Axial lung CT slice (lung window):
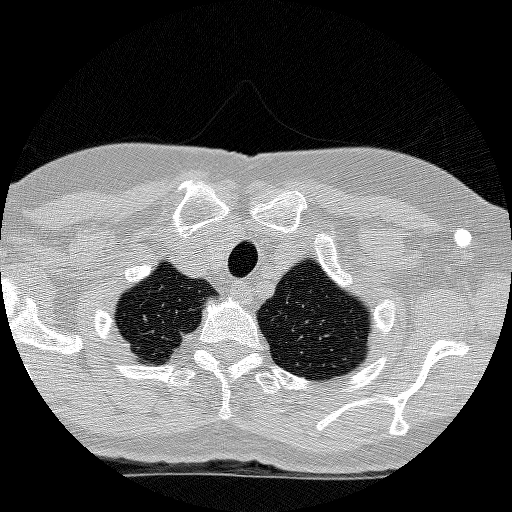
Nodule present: no